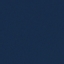
Land use / land cover: SeaLake